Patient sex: F
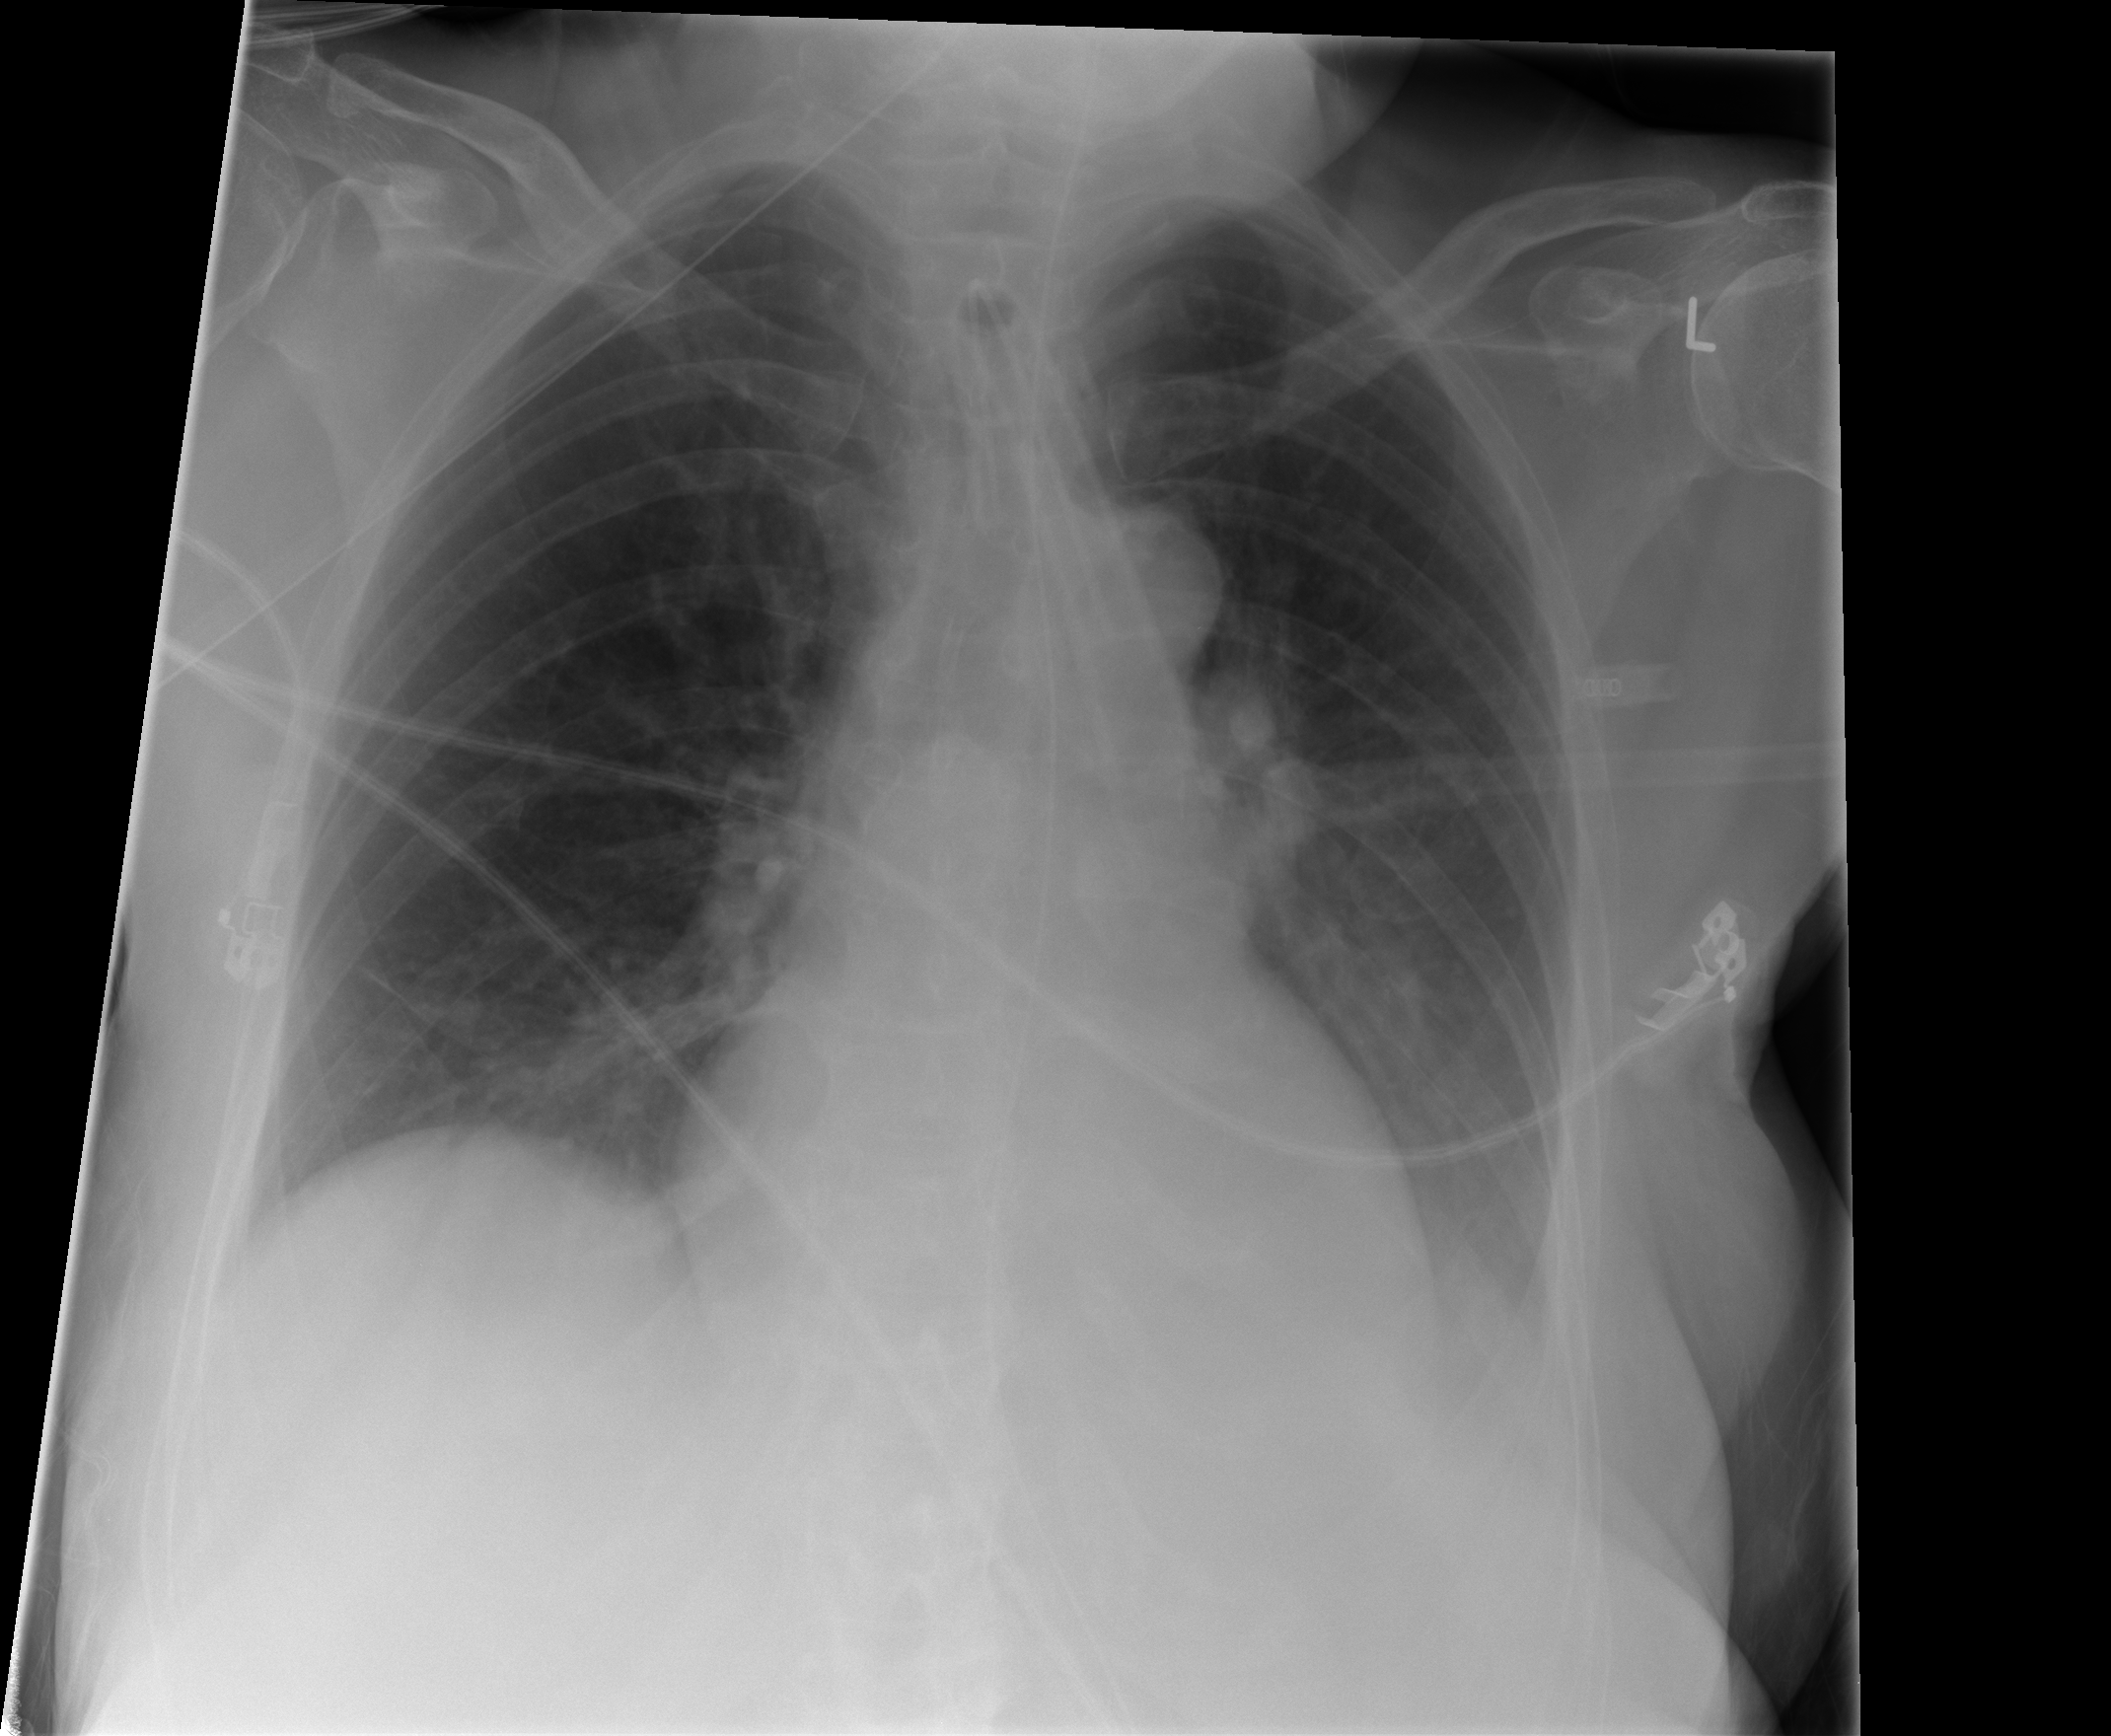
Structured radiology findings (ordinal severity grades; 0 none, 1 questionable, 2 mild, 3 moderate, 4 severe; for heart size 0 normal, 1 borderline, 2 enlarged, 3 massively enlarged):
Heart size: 1
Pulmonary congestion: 0
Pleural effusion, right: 0
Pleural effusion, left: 2
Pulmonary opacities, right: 0
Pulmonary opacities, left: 0
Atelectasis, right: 2
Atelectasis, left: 2